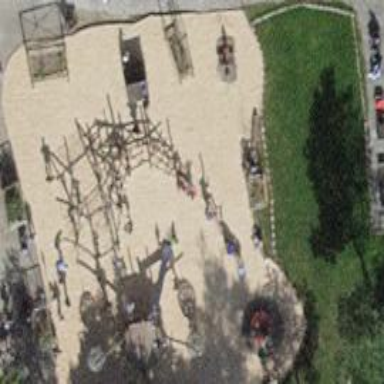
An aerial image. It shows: Playground with slide.